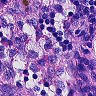
Metastatic tissue present: no